Interaction volume radius: 10 \u00c5
Interaction volume height: 20 \u00c5
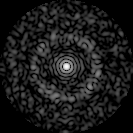
Disorder parameter: 0.8518